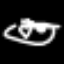
Label: squiggle